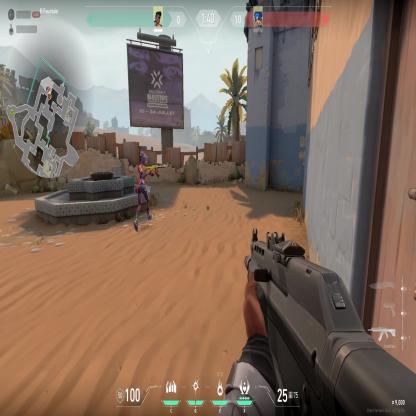
Label: enemy